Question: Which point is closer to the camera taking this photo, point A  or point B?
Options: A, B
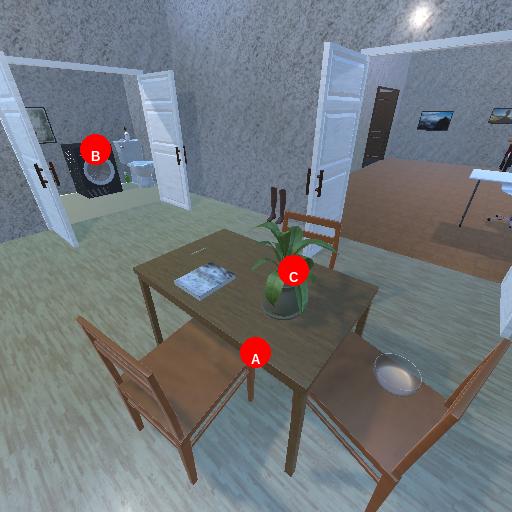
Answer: A